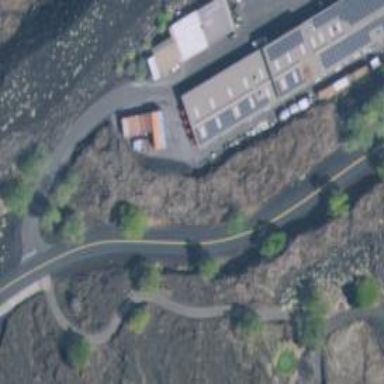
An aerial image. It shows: Alley classified as service road.